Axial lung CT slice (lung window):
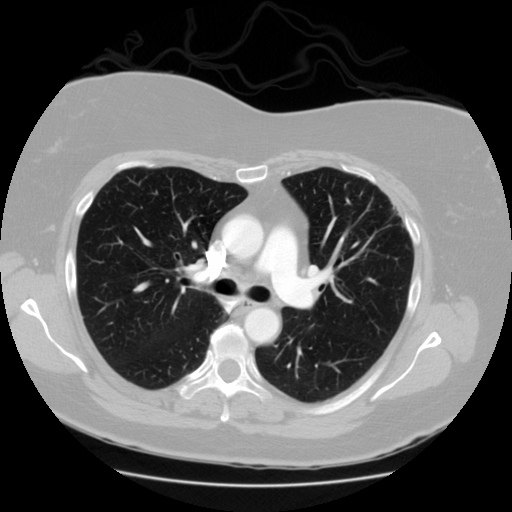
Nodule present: no